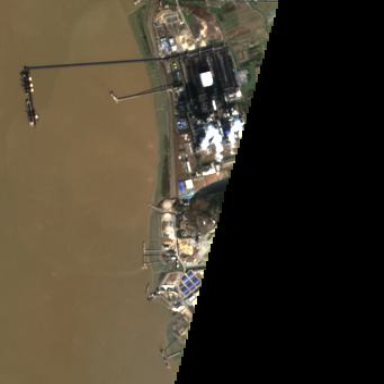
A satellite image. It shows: Industrial area with coal power plant.